Человек держит в вытянутой руке объектив фотоаппарата и рассматривает через него удаленные предметы.
Может ли протекающая мимо объектива муха закрыть все поле зрения?
Оцените минимальный размер непрозрачного предмета, который может перекрыть все поле зрения, и укажите, где его нужно расположить. Необходимые числовые данные задайте сами.
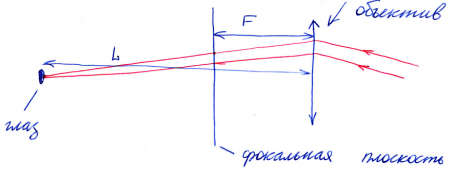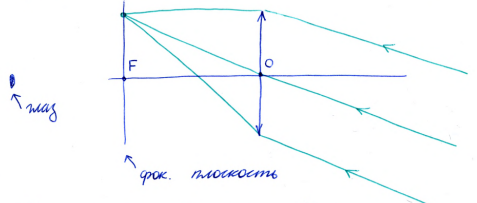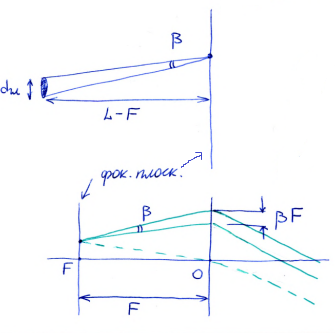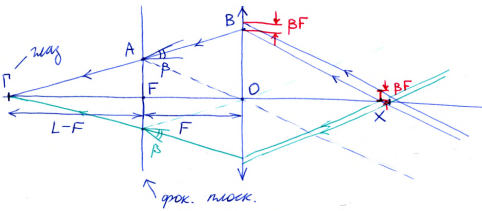
Может ли протекающая мимо объектива муха закрыть все поле зрения?
Решение: Сначала зададим численные данные.Размер глаза (зрачка) $d_{гл}\approx0.5~см.$Длина руки (расстояние от глаза до объектива) $L\approx0.55~м$.Фокусное расстояние объектива $F\approx 5~см$.  От каждой дальней точки до объектива доходит пучок параллельных лучей.  Эти лучи собираются в некоторой точке фокальной плоскости, а затем некоторые из лучей пучка попадают в глаз.Наша задача: найти область пространства, заметаемую лучами, попадающими в глаз и понять, в каком месте она наиболее узкая (причем это место должно быть не около глаза).  От точки в фокальной плоскости в глаз попадают лучи с угловым разбросом $\beta \approx \frac{d_{гл}}{L-F}$.В заданную точку фокальной попадают лучи с разбросом $\approx\beta F$ вдоль плоскости объектива.  Прямые $(AO)$ и $(BX)$ параллельны.Поэтому треугольники $ГAO$ и $ГBX$ подобны.$OX=O F \cdot \frac{OГ}{ГF}=F \cdot \frac{L}{L-F} \cdot$.$OX$ не зависит от точки $A$ в фокальной плоскости. Все пучки, попадающие в глаз, проходят вблизи точки $x$ с разбросом $$\beta F \approx \frac{d_{гл} F}{L-F} \approx 5 \cdot 10^{-4}~м.$$Поэтому объекта порядка $5\cdot10^{-4}~м$, помещенного в точку $x$, достаточно для закрытия всего поля зрения. Следовательно, муха, попавшая в точку $x$, сможет собой закрыть все поле зрения.
Ответ: Муха, попавшая в точку $x$, сможет собой закрыть все поле зрения.

Оцените минимальный размер непрозрачного предмета, который может перекрыть все поле зрения, и укажите, где его нужно расположить.
Ответ: $5\cdot10^{-4}~м$, помещенного в точку $x$.
Темы:
T, Оптика, Геометрическая оптика, Фотоаппарат, Всероссийские, Линзы